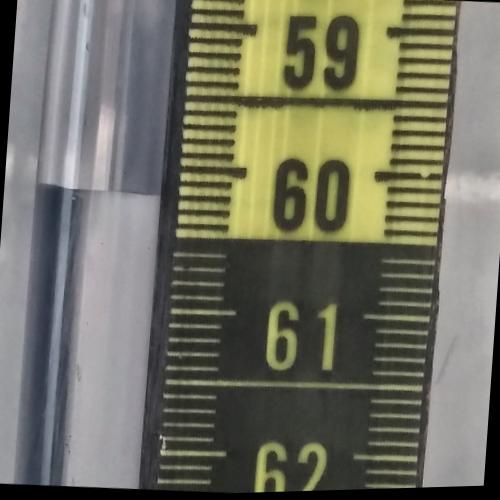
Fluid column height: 60.2 cm